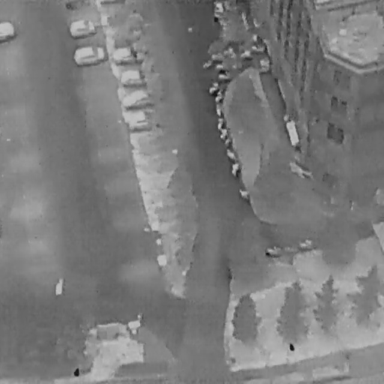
There are eight Cars in the infrared image.